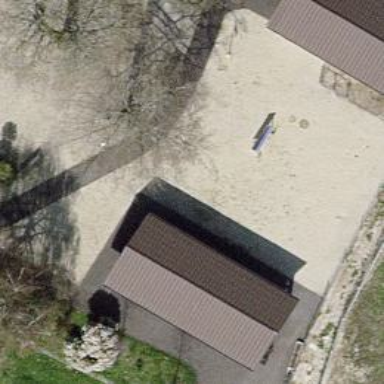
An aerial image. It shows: Cabin.